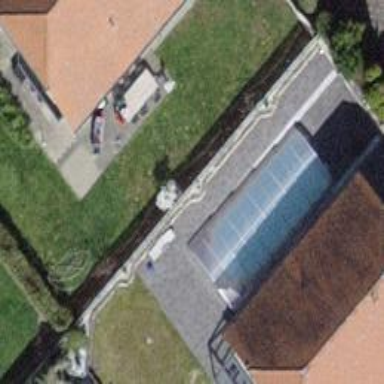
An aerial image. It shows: Swimming pool located in leisure land.